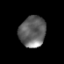
Tissue: prostate
Cell type: B cells
Senescence score: 0.7246
Nuclear area (px): 797
Mean DAPI intensity: 99.931